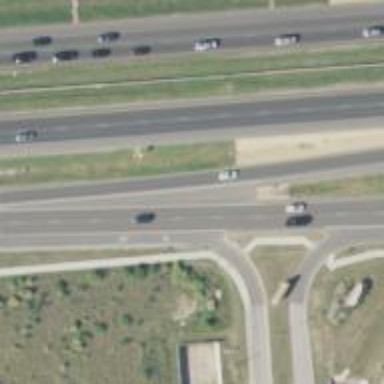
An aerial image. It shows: Secondary road with asphalt surface and frontage road.